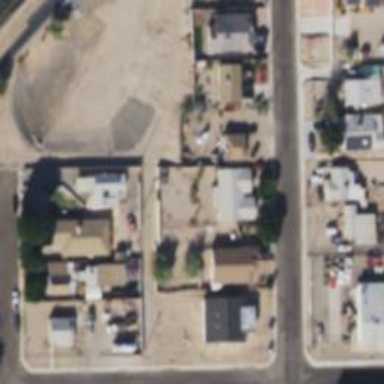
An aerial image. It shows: Alley classified as service road.